Question: I am working with a query:
'''
USE SCRUMAPI2
DECLARE @userParam VARCHAR(100)
,@startDateParam DATETIME
,@endDateParam DATETIME
,@orgTeamPK VARCHAR(100)
,@teamId VARCHAR(100)
,@productId VARCHAR(100)
,@search VARCHAR(200)
SET @userParam = 'David Tunnell (tunnelld)'
SET @startDateParam = '2013-10-21 00:00:00'
SET @endDateParam = '2013-10-27 23:59:59'
SET @orgTeamPK = '%'
SET @teamId = '%'
SET @productId = '%'
SET @search = '%%'
SELECT RowType AS RowType
,Person AS Person
,Project AS Project
,ProjectType AS ProjectType
,StoryNumber AS StoryNumber
,StoryTitle AS StoryTitle
,Effort AS Effort
,Task AS Task
,OriginalEstimateHours AS OriginalEstimateHours
,MondayHours AS Monday
,TuesdayHours AS Tuesday
,WednesdayHours AS Wednesday
,ThursdayHours AS Thursday
,FridayHours AS Friday
,SaturdayHours AS Saturday
,SundayHours AS Sunday
,TotalHours AS Total
FROM (
-- DATE DISPLAY
SELECT '1' AS RowType
,'' AS Person
,'' AS Project
,'Category' AS ProjectType
,'Incident #' AS StoryNumber
,'' AS StoryTitle
,'' AS Effort
,'' AS Task
,'' AS OriginalEstimateHours
,'' AS Category
,'' AS IncidentNumber
,'' AS ApplicationName
,(CASE WHEN DATEDIFF(d, @startDateParam, @endDateParam) >= 7 THEN '' WHEN DATEDIFF(d, @startDateParam, @endDateParam) <= 5 THEN '' WHEN DATEPART(dw, DATEADD(DAY, 0, @startDateParam)) = 2 THEN CONVERT(VARCHAR(10), DATEADD(DAY, 0, @startDateParam), 111) ELSE '' END) AS MondayHours
,(CASE WHEN DATEDIFF(d, @startDateParam, @endDateParam) >= 7 THEN '' WHEN DATEDIFF(d, @startDateParam, @endDateParam) <= 5 THEN '' WHEN DATEPART(dw, DATEADD(DAY, 1, @startDateParam)) = 3 THEN CONVERT(VARCHAR(10), DATEADD(DAY, 1, @startDateParam), 111) ELSE '' END) AS TuesdayHours
,(CASE WHEN DATEDIFF(d, @startDateParam, @endDateParam) >= 7 THEN '' WHEN DATEDIFF(d, @startDateParam, @endDateParam) <= 5 THEN '' WHEN DATEPART(dw, DATEADD(DAY, 2, @startDateParam)) = 4 THEN CONVERT(VARCHAR(10), DATEADD(DAY, 2, @startDateParam), 111) ELSE '' END) AS WednesdayHours
,(CASE WHEN DATEDIFF(d, @startDateParam, @endDateParam) >= 7 THEN '' WHEN DATEDIFF(d, @startDateParam, @endDateParam) <= 5 THEN '' WHEN DATEPART(dw, DATEADD(DAY, 3, @startDateParam)) = 5 THEN CONVERT(VARCHAR(10), DATEADD(DAY, 3, @startDateParam), 111) ELSE '' END) AS ThursdayHours
,(CASE WHEN DATEDIFF(d, @startDateParam, @endDateParam) >= 7 THEN '' WHEN DATEDIFF(d, @startDateParam, @endDateParam) <= 5 THEN '' WHEN DATEPART(dw, DATEADD(DAY, 4, @startDateParam)) = 6 THEN CONVERT(VARCHAR(10), DATEADD(DAY, 4, @startDateParam), 111) ELSE '' END) AS FridayHours
,(CASE WHEN DATEDIFF(d, @startDateParam, @endDateParam) >= 7 THEN '' WHEN DATEDIFF(d, @startDateParam, @endDateParam) <= 5 THEN '' WHEN DATEPART(dw, DATEADD(DAY, 5, @startDateParam)) = 7 THEN CONVERT(VARCHAR(10), DATEADD(DAY, 5, @startDateParam), 111) ELSE '' END) AS SaturdayHours
,(CASE WHEN DATEDIFF(d, @startDateParam, @endDateParam) >= 7 THEN '' WHEN DATEDIFF(d, @startDateParam, @endDateParam) <= 5 THEN '' WHEN DATEPART(dw, DATEADD(DAY, 6, @startDateParam)) = 1 THEN CONVERT(VARCHAR(10), DATEADD(DAY, 6, @startDateParam), 111) ELSE '' END) AS SundayHours
,'' AS TotalHours
--
UNION ALL
--
-- GRAND TOTALS
--
SELECT '2' AS RowType
,'All Personnel' AS Person
,'' AS Project
,'' AS ProjectType
,'' AS StoryNumber
,'' AS StoryTitle
,'' AS Effort
,'Total:' AS Task
,'' AS OriginalEstimateHours
,'' AS Category
,'' AS IncidentNumber
,'' AS ApplicationName
,CAST(SUM(CASE WHEN DATEPART(dw, DTH.ActivityDate) = 2 THEN DTH.[Hours] ELSE 0 END) AS VARCHAR(20)) AS Monday
,CAST(SUM(CASE WHEN DATEPART(dw, DTH.ActivityDate) = 3 THEN DTH.[Hours] ELSE 0 END) AS VARCHAR(20)) AS Tuesday
,CAST(SUM(CASE WHEN DATEPART(dw, DTH.ActivityDate) = 4 THEN DTH.[Hours] ELSE 0 END) AS VARCHAR(20)) AS Wednesday
,CAST(SUM(CASE WHEN DATEPART(dw, DTH.ActivityDate) = 5 THEN DTH.[Hours] ELSE 0 END) AS VARCHAR(20)) AS Thursday
,CAST(SUM(CASE WHEN DATEPART(dw, DTH.ActivityDate) = 6 THEN DTH.[Hours] ELSE 0 END) AS VARCHAR(20)) AS Friday
,CAST(SUM(CASE WHEN DATEPART(dw, DTH.ActivityDate) = 7 THEN DTH.[Hours] ELSE 0 END) AS VARCHAR(20)) AS Saturday
,CAST(SUM(CASE WHEN DATEPART(dw, DTH.ActivityDate) = 1 THEN DTH.[Hours] ELSE 0 END) AS VARCHAR(20)) AS Sunday
,CAST(SUM(DTH.[Hours]) AS VARCHAR(20)) AS Total
FROM DailyTaskHours DTH
LEFT JOIN Task TSK ON DTH.TaskId = TSK.PK_Task
LEFT JOIN Story STY ON TSK.StoryId = STY.PK_Story
LEFT JOIN NonScrumStory NSS ON DTH.NonScrumStoryId = NSS.PK_NonScrumStory
LEFT JOIN Sprint SPT ON STY.SprintId = SPT.PK_Sprint
LEFT JOIN Product PDT ON STY.ProductId = PDT.PK_Product
LEFT JOIN ProductTeamUser PTU ON TSK.ProductTeamUserId = PTU.PK_ProductTeamUser
LEFT JOIN [User] USR ON PTU.UserId = USR.PK_User
LEFT JOIN OrganizationalTeam OLT ON USR.OrganizationalTeamId = OLT.PK_OrganizationalTeam
LEFT JOIN UserAuthorization UAN ON (
PDT.PK_Product = UAN.ProductId
AND USR.OrganizationalTeamId = UAN.OrganizationalTeamId
AND UAN.Deleted IS NULL
)
WHERE DTH.PointPerson LIKE @userParam
AND ActivityDate >= @startDateParam
AND ActivityDate <= @endDateParam
AND COALESCE(OLT.PK_OrganizationalTeam, '') LIKE @orgTeamPK
AND (
COALESCE(UAN.ProductId, '') LIKE @productId
OR COALESCE(UAN.OrganizationalTeamId, '') LIKE @teamId
)
AND (
(
STY.Number LIKE @search
OR STY.Number IS NULL
)
OR (
STY.Title LIKE @search
OR STY.Number IS NULL
)
OR (
TSK.NAME LIKE @search
OR STY.Number IS NULL
)
)
UNION ALL
--
-- Details by PERSON, PROJECT, SPRINT, STORY, TASK
--
SELECT '3' AS RowType
,DTH.PointPerson AS Person
,COALESCE(PDT.[Name], APP.AppName) AS Project
,(
CASE WHEN (
STY.KanBanProductId IS NOT NULL
AND STY.SprintId IS NULL
) THEN 'KanBan' WHEN (
STY.KanBanProductId IS NULL
AND STY.SprintId IS NOT NULL
) THEN 'Sprint' ELSE SCY.Catagory END
) AS ProjectType
,COALESCE(STY.[Number], NSS.IncidentNumber) AS StoryNumber
,COALESCE(STY.Title, NSS.[Description]) AS StoryTitle
,STY.Effort AS Effort
,COALESCE(TSK.[Name], '') AS Task
,TSK.OriginalEstimateHours AS OriginalEstimateHours
,SCY.Catagory AS Category
,NSS.IncidentNumber AS IncidentNumber
,APP.AppName AS ApplicationName
,CAST(SUM(CASE WHEN DATEPART(dw, DTH.ActivityDate) = 2 THEN DTH.[Hours] ELSE 0 END) AS VARCHAR(20)) AS MondayHours
,CAST(SUM(CASE WHEN DATEPART(dw, DTH.ActivityDate) = 3 THEN DTH.[Hours] ELSE 0 END) AS VARCHAR(20)) AS TuesdayHours
,CAST(SUM(CASE WHEN DATEPART(dw, DTH.ActivityDate) = 4 THEN DTH.[Hours] ELSE 0 END) AS VARCHAR(20)) AS WednesdayHours
,CAST(SUM(CASE WHEN DATEPART(dw, DTH.ActivityDate) = 5 THEN DTH.[Hours] ELSE 0 END) AS VARCHAR(20)) AS ThursdayHours
,CAST(SUM(CASE WHEN DATEPART(dw, DTH.ActivityDate) = 6 THEN DTH.[Hours] ELSE 0 END) AS VARCHAR(20)) AS FridayHours
,CAST(SUM(CASE WHEN DATEPART(dw, DTH.ActivityDate) = 7 THEN DTH.[Hours] ELSE 0 END) AS VARCHAR(20)) AS SaturdayHours
,CAST(SUM(CASE WHEN DATEPART(dw, DTH.ActivityDate) = 1 THEN DTH.[Hours] ELSE 0 END) AS VARCHAR(20)) AS SundayHours
,CAST(SUM(DTH.[Hours]) AS VARCHAR(20)) AS TotalHours
FROM DailyTaskHours DTH
LEFT JOIN Task TSK ON DTH.TaskId = TSK.PK_Task
LEFT JOIN Story STY ON TSK.StoryId = STY.PK_Story
LEFT JOIN NonScrumStory NSS ON DTH.NonScrumStoryId = NSS.PK_NonScrumStory
LEFT JOIN SupportCatagory SCY ON NSS.CatagoryId = SCY.PK_SupportCatagory
LEFT JOIN [Application] APP ON NSS.ApplicationId = APP.PK_Application
LEFT JOIN Sprint SPT ON STY.SprintId = SPT.PK_Sprint
LEFT JOIN Product PDT ON STY.ProductId = PDT.PK_Product
LEFT JOIN ProductTeamUser PTU ON TSK.ProductTeamUserId = PTU.PK_ProductTeamUser
LEFT JOIN [User] USR ON PTU.UserId = USR.PK_User
LEFT JOIN OrganizationalTeam OLT ON USR.OrganizationalTeamId = OLT.PK_OrganizationalTeam
LEFT JOIN UserAuthorization UAN ON (
PDT.PK_Product = UAN.ProductId
AND USR.OrganizationalTeamId = UAN.OrganizationalTeamId
AND UAN.Deleted IS NULL
)
WHERE DTH.PointPerson LIKE @userParam
AND ActivityDate >= @startDateParam
AND ActivityDate <= @endDateParam
AND COALESCE(OLT.PK_OrganizationalTeam, '') LIKE @orgTeamPK
AND (
COALESCE(UAN.ProductId, '') LIKE @productId
OR COALESCE(UAN.OrganizationalTeamId, '') LIKE @teamId
)
AND (
(
STY.Number LIKE @search
OR STY.Number IS NULL
)
OR (
STY.Title LIKE @search
OR STY.Number IS NULL
)
OR (
TSK.NAME LIKE @search
OR STY.Number IS NULL
)
)
GROUP BY DTH.PointPerson
,PDT.[Name]
,SPT.[Name]
,SPT.[Description]
,STY.[Number]
,STY.Title
,TSK.[Name]
,SCY.Catagory
,NSS.IncidentNumber
,APP.AppName
,STY.KanBanProductId
,STY.SprintId
,NSS.[Description]
,TSK.OriginalEstimateHours
,STY.Effort
HAVING SUM(DTH.[Hours]) > 0
--
UNION ALL
--
-- Sub-TOTAL by PERSON
--
SELECT '4' AS RowType
,DTH.PointPerson AS Person
,'' AS Project
,'' AS ProjectType
,'' AS StoryNumber
,'' AS StoryTitle
,'' AS Effort
,'Subtotal:' AS Task
,'' AS OriginalEstimateHours
,'' AS Category
,'' AS IncidentNumber
,'' AS ApplicationName
,CAST(SUM(CASE WHEN DATEPART(dw, DTH.ActivityDate) = 2 THEN DTH.[Hours] ELSE 0 END) AS VARCHAR(20)) AS MondayHours
,CAST(SUM(CASE WHEN DATEPART(dw, DTH.ActivityDate) = 3 THEN DTH.[Hours] ELSE 0 END) AS VARCHAR(20)) AS TuesdayHours
,CAST(SUM(CASE WHEN DATEPART(dw, DTH.ActivityDate) = 4 THEN DTH.[Hours] ELSE 0 END) AS VARCHAR(20)) AS WednesdayHours
,CAST(SUM(CASE WHEN DATEPART(dw, DTH.ActivityDate) = 5 THEN DTH.[Hours] ELSE 0 END) AS VARCHAR(20)) AS ThursdayHours
,CAST(SUM(CASE WHEN DATEPART(dw, DTH.ActivityDate) = 6 THEN DTH.[Hours] ELSE 0 END) AS VARCHAR(20)) AS FridayHours
,CAST(SUM(CASE WHEN DATEPART(dw, DTH.ActivityDate) = 7 THEN DTH.[Hours] ELSE 0 END) AS VARCHAR(20)) AS SaturdayHours
,CAST(SUM(CASE WHEN DATEPART(dw, DTH.ActivityDate) = 1 THEN DTH.[Hours] ELSE 0 END) AS VARCHAR(20)) AS SundayHours
,CAST(SUM(DTH.[Hours]) AS VARCHAR(20)) AS TotalHours
FROM DailyTaskHours DTH
LEFT JOIN Task TSK ON DTH.TaskId = TSK.PK_Task
LEFT JOIN Story STY ON TSK.StoryId = STY.PK_Story
LEFT JOIN NonScrumStory NSS ON DTH.NonScrumStoryId = NSS.PK_NonScrumStory
LEFT JOIN SupportCatagory SCY ON NSS.CatagoryId = SCY.PK_SupportCatagory
LEFT JOIN [Application] APP ON NSS.ApplicationId = APP.PK_Application
LEFT JOIN Sprint SPT ON STY.SprintId = SPT.PK_Sprint
LEFT JOIN Product PDT ON STY.ProductId = PDT.PK_Product
LEFT JOIN ProductTeamUser PTU ON TSK.ProductTeamUserId = PTU.PK_ProductTeamUser
LEFT JOIN [User] USR ON PTU.UserId = USR.PK_User
LEFT JOIN OrganizationalTeam OLT ON USR.OrganizationalTeamId = OLT.PK_OrganizationalTeam
LEFT JOIN UserAuthorization UAN ON (
PDT.PK_Product = UAN.ProductId
AND USR.OrganizationalTeamId = UAN.OrganizationalTeamId
AND UAN.Deleted IS NULL
)
WHERE DTH.PointPerson LIKE @userParam
AND ActivityDate >= @startDateParam
AND ActivityDate <= @endDateParam
AND COALESCE(OLT.PK_OrganizationalTeam, '') LIKE @orgTeamPK
AND (
COALESCE(UAN.ProductId, '') LIKE @productId
OR COALESCE(UAN.OrganizationalTeamId, '') LIKE @teamId
)
AND (
(
STY.Number LIKE @search
OR STY.Number IS NULL
)
OR (
STY.Title LIKE @search
OR STY.Number IS NULL
)
OR (
TSK.NAME LIKE @search
OR STY.Number IS NULL
)
)
GROUP BY DTH.PointPerson
HAVING SUM(DTH.[Hours]) > 0
) AS My_View
ORDER BY Person
,RowType
,Project
,ProjectType
,StoryNumber
,StoryTitle
,Task
'''
And this is what is being returned:

I have Effort and OriginalEstimateHours set to be empty but 0 is returning. How can I make the cells blank?
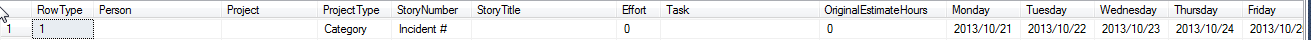
Answer: I suspect that 'STY.Effort' and 'TSK.OriginalEstimateHours' (in the 'SELECT' clause for rows of 'RowType' 3) are numeric.
From the documentation for <URL>:
> The definitions of the columns that are part of a UNION operation do not have to be the same, but they must be compatible through implicit conversion. <URL>
()
Wrap those columns in 'CONVERT(varchar(20),STY.Effort)' so that the type chosen for those columns is 'varchar' rather than a numeric type.